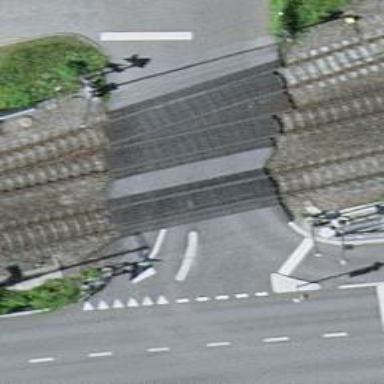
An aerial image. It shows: Level crossing along the railway.